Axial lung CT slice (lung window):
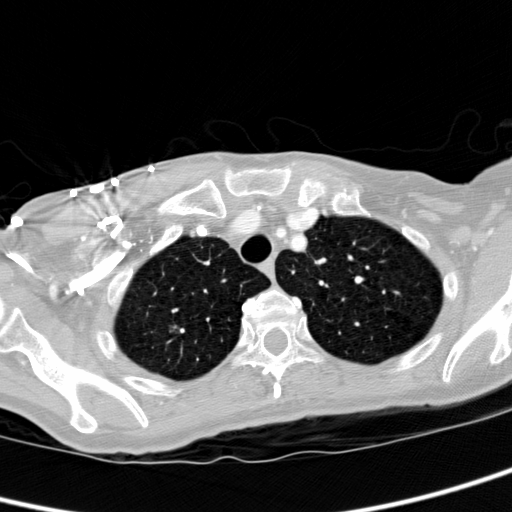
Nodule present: yes
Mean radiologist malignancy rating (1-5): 3.75